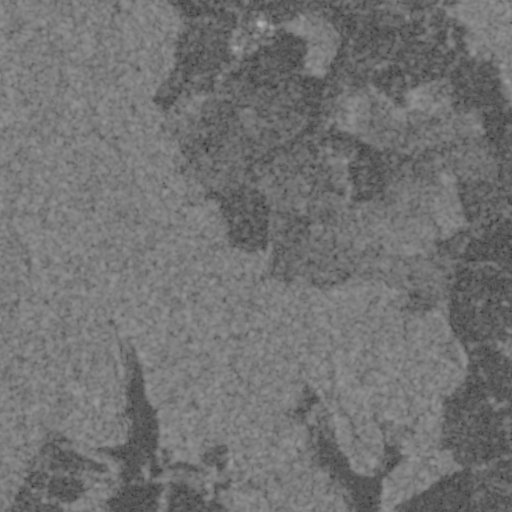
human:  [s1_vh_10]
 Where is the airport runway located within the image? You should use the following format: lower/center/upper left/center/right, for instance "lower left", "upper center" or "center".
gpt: The airport runway is located in the lower right of the image.
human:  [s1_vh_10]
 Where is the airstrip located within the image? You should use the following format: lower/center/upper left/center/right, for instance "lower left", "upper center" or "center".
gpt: The airstrip is located in the lower right of the image.
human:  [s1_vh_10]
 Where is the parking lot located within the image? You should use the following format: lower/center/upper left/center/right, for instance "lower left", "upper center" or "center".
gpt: The parking lot is located in the lower left of the image.
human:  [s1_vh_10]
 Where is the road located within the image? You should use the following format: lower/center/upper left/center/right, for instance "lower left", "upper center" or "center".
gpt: There is no road in the image.

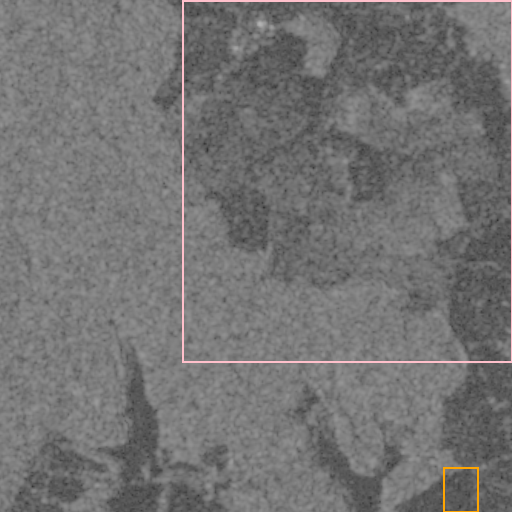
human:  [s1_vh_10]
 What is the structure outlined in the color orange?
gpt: The structure outlined in orange is an airstrip.
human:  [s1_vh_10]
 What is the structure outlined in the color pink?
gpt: The structure outlined in pink is a crop field.
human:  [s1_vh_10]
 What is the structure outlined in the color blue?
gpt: There is no blue outline.